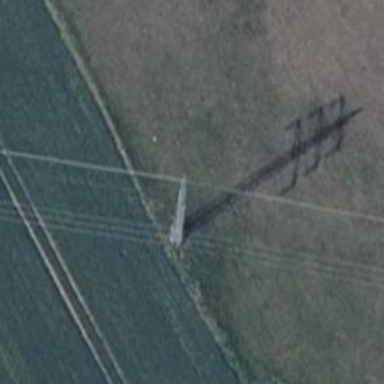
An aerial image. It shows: Power tower.